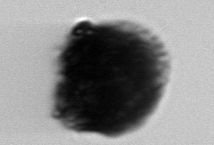
Label: Gonyaulax